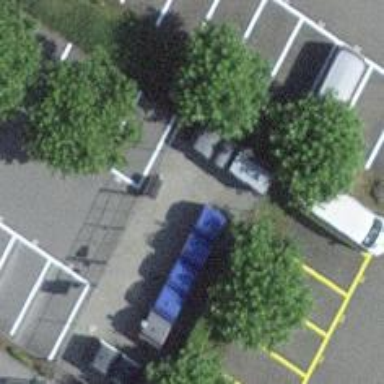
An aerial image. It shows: Recycling container for recycling.